Interaction volume radius: 10 \u00c5
Interaction volume height: 25 \u00c5
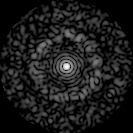
Disorder parameter: 0.8417